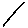
Label: line